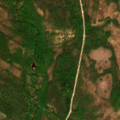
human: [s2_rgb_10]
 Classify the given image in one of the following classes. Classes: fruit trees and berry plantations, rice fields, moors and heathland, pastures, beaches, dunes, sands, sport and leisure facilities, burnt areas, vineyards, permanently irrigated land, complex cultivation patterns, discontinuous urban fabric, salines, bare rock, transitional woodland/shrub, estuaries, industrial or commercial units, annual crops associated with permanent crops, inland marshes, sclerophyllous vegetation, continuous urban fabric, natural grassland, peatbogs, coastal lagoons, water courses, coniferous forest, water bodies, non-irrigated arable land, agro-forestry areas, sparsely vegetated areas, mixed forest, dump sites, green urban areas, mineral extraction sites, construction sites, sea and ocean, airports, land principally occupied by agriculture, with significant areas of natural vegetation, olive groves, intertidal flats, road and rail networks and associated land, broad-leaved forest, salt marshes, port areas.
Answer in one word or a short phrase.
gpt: mixed forest, transitional woodland/shrub, peatbogs